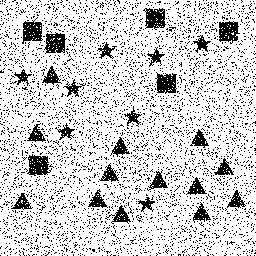
Squares: 6
Triangles: 13
Stars: 8
Total shapes: 27